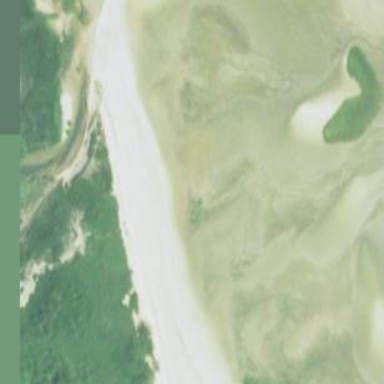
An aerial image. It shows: Sandy beach with natural surface.